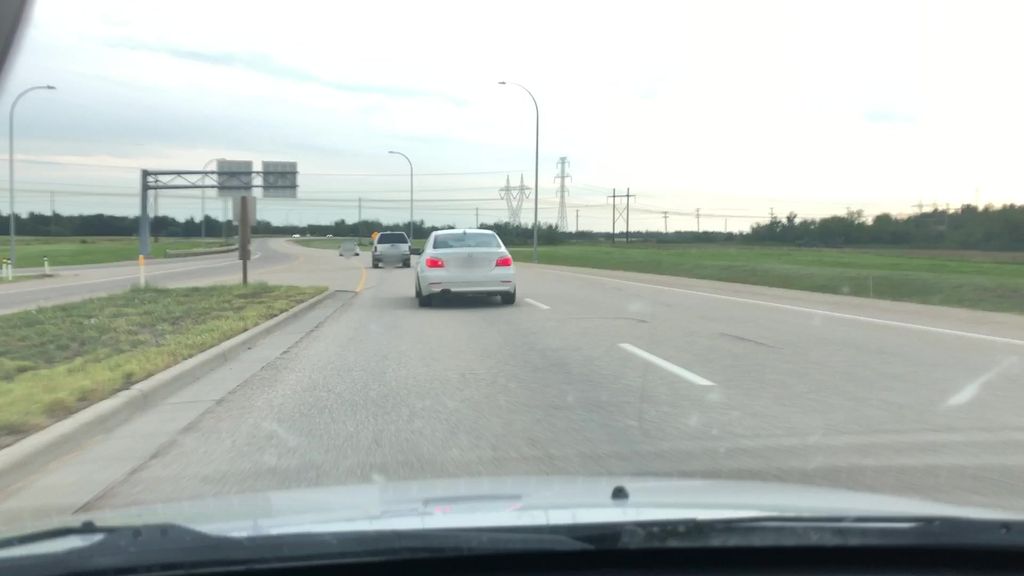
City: edmonton